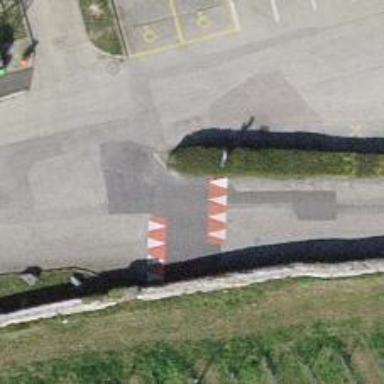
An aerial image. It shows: Asphalt road with bump for traffic calming.